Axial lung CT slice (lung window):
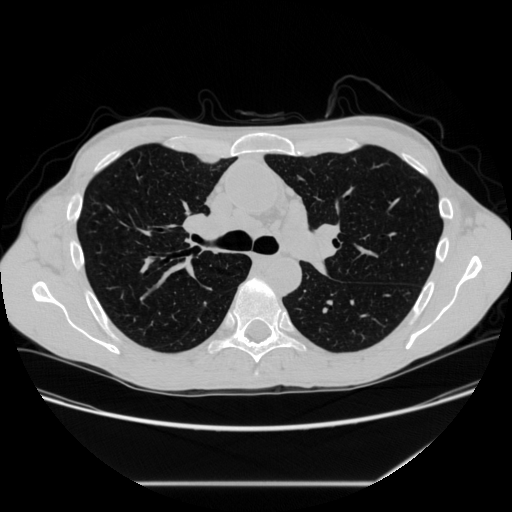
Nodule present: no